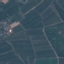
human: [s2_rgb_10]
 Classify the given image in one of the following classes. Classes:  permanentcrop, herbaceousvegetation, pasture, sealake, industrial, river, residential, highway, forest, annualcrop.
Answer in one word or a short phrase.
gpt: PermanentCrop